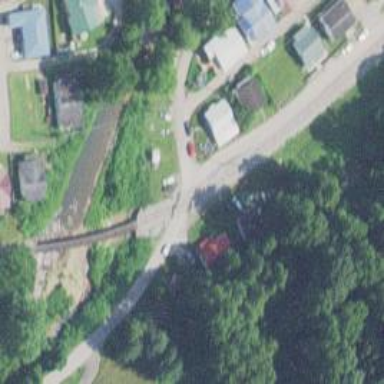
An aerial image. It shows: Level crossing along the railway.